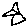
Label: star